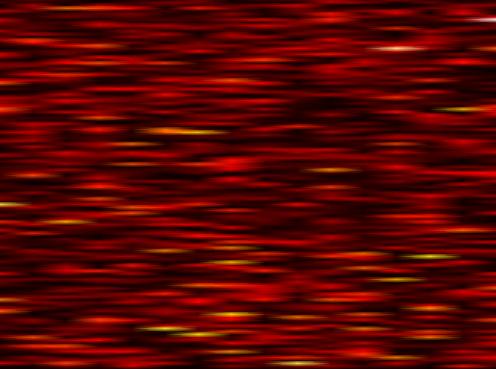
Label: WOLA